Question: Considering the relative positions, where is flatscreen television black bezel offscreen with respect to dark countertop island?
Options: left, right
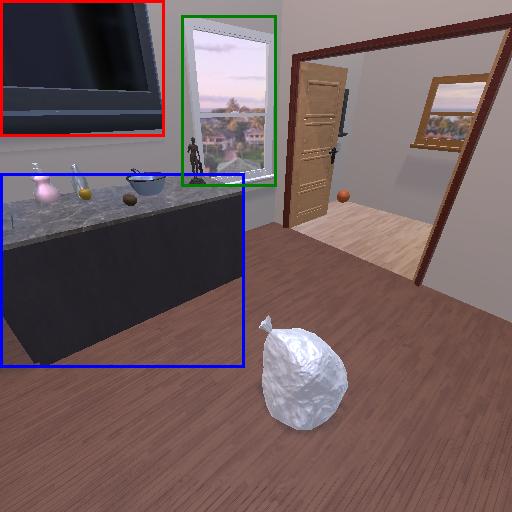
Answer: left